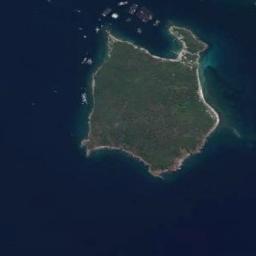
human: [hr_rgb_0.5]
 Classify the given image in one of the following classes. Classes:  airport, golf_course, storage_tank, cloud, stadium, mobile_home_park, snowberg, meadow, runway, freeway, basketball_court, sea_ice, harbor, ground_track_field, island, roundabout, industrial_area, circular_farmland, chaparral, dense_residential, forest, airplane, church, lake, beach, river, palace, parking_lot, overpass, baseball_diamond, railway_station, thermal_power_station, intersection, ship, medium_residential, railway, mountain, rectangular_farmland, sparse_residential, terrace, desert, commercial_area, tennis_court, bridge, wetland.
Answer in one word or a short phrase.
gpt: island